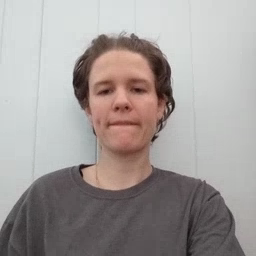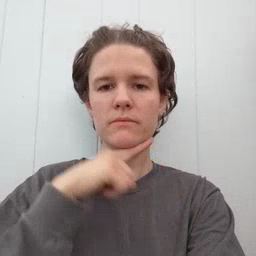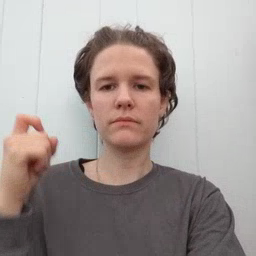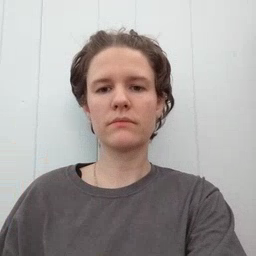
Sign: dry